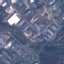
Land use / land cover class: Industrial